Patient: sex M, age 74
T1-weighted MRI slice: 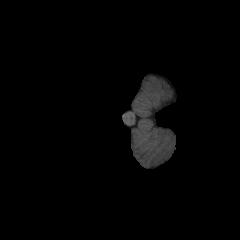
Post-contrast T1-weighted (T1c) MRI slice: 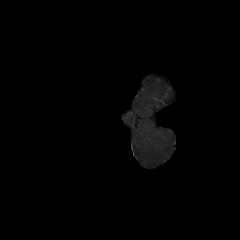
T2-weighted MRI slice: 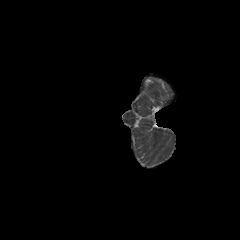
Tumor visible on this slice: no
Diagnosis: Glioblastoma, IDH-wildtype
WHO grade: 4